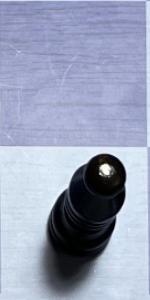
Label: Bishop_Black